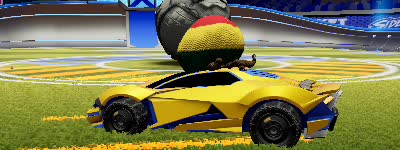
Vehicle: werewolf